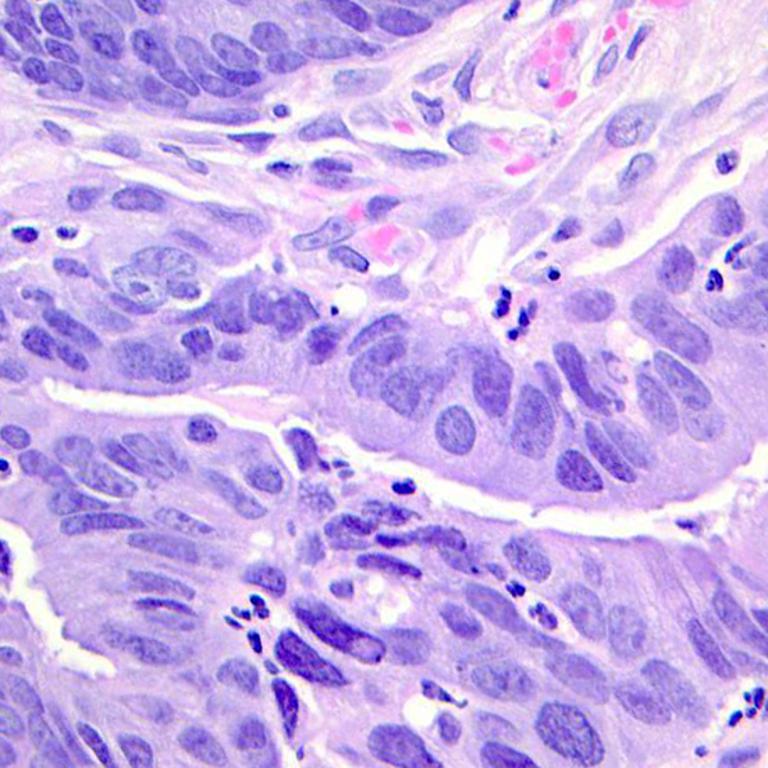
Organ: colon
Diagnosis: adenocarcinomas